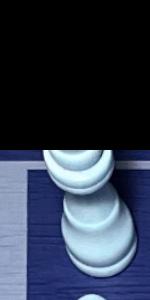
Label: King_White